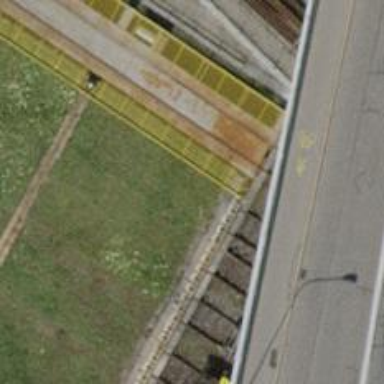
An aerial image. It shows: Single track railway in yard.